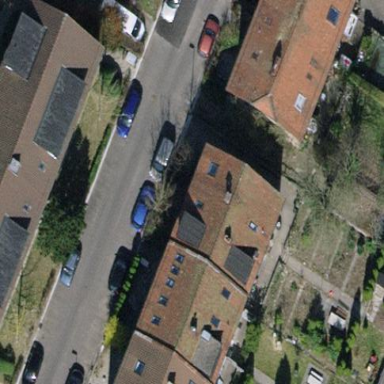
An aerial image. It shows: Building with gabled roof oriented across.